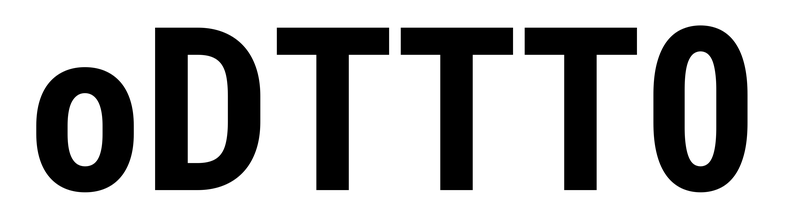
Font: Roboto_Condensed_Bold